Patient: sex F, age 68
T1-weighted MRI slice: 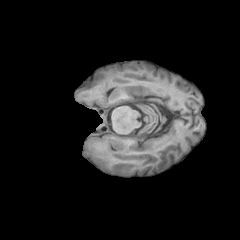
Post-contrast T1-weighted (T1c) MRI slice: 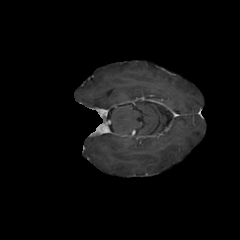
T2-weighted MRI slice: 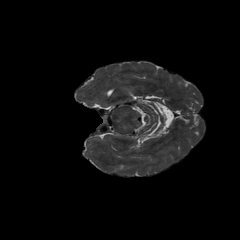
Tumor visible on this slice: no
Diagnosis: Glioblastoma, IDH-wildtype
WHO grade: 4